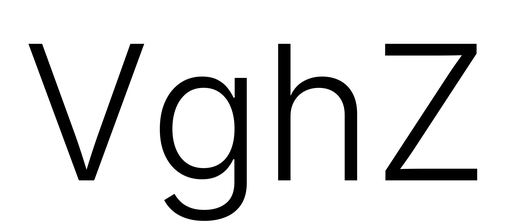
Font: Inter_Light